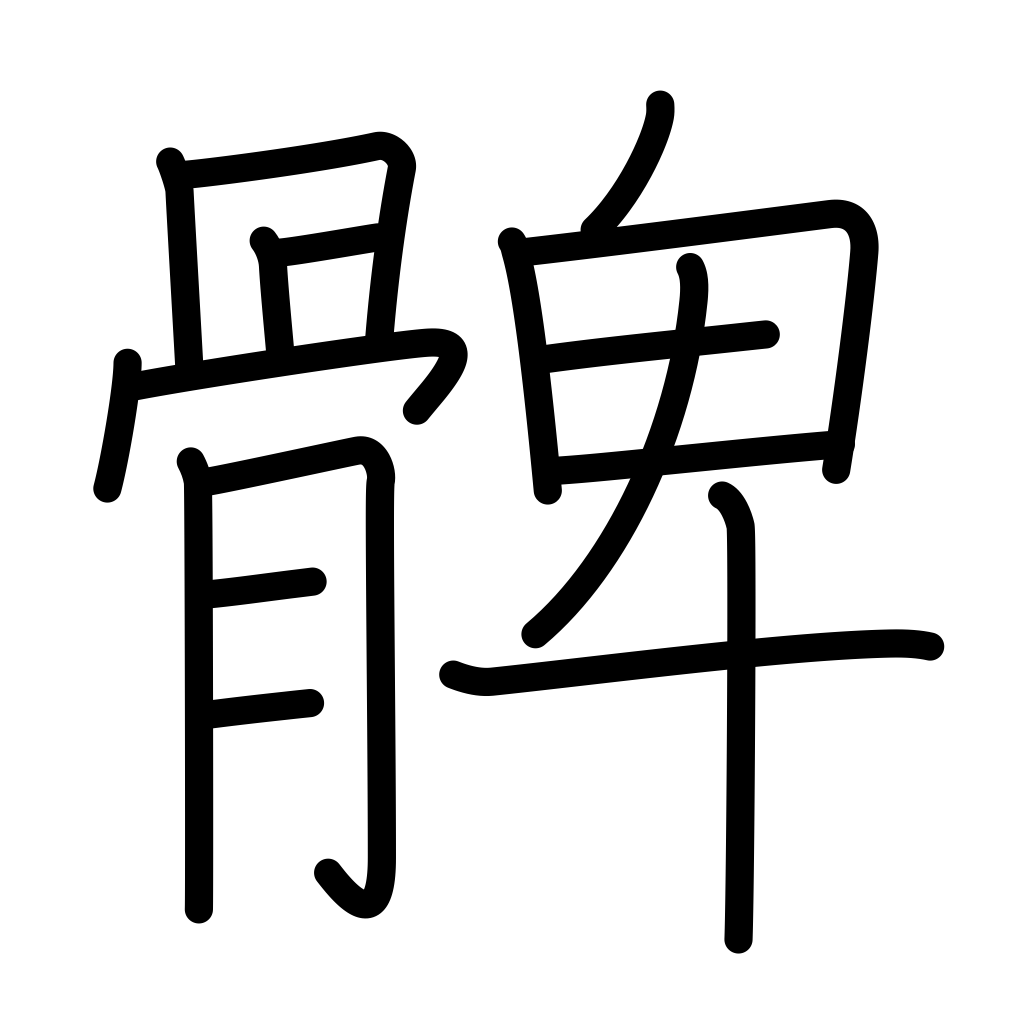
Meaning: thigh